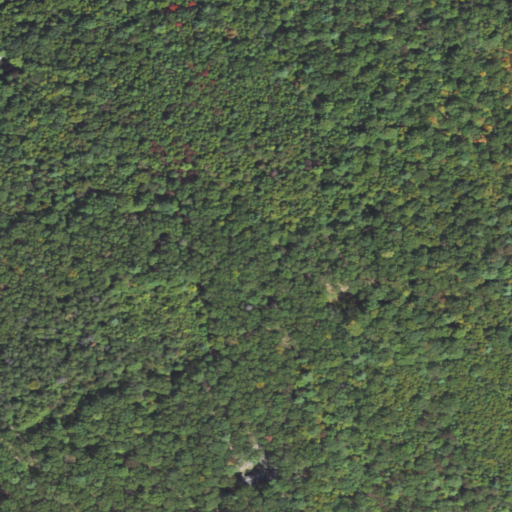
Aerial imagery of ridge(s) in Pennsylvania named Buckeye Ridge containing deciduous forest and open development